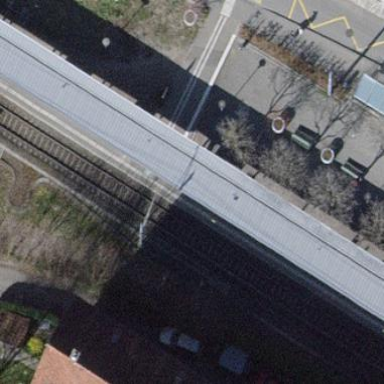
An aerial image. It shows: Public transport shelter.